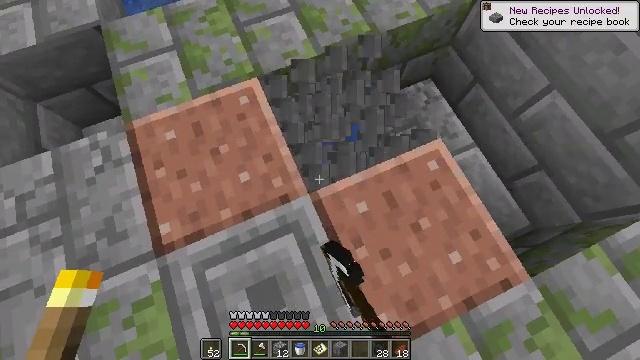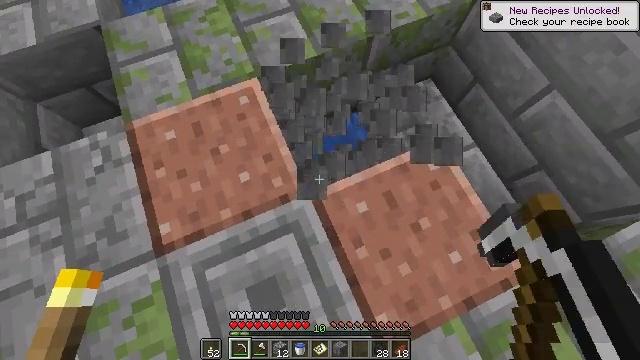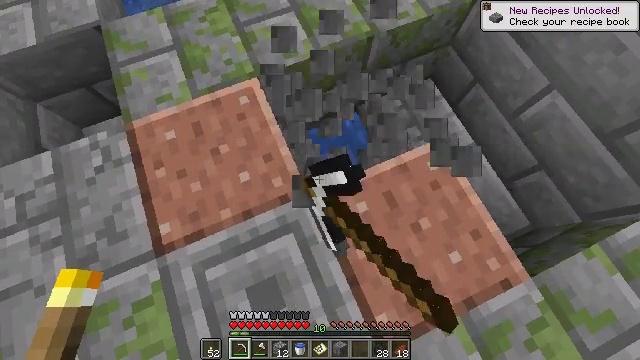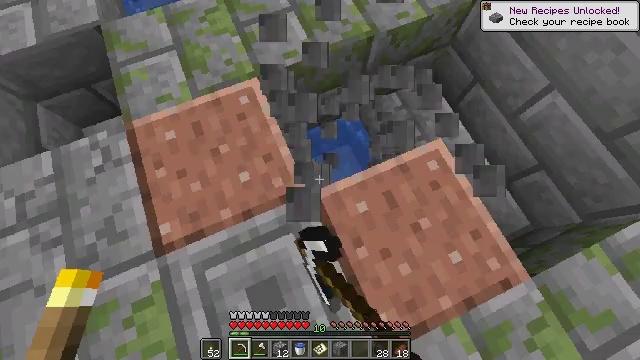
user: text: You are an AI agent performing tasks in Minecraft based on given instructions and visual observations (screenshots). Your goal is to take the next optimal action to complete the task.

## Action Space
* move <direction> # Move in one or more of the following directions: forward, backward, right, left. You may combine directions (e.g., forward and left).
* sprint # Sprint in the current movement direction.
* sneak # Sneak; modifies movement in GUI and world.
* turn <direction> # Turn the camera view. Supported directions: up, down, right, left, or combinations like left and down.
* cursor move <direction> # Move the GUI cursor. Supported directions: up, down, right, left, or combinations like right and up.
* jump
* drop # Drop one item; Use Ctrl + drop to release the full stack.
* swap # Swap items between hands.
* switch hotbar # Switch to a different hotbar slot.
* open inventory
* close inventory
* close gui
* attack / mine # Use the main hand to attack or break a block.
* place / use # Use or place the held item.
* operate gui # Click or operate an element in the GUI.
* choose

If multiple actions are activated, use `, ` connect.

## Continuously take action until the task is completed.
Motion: motion action
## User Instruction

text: Attack the chiseled stone bricks to break it.
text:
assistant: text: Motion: attack / mine
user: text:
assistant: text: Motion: attack / mine
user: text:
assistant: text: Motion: attack / mine
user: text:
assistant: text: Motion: attack / mine